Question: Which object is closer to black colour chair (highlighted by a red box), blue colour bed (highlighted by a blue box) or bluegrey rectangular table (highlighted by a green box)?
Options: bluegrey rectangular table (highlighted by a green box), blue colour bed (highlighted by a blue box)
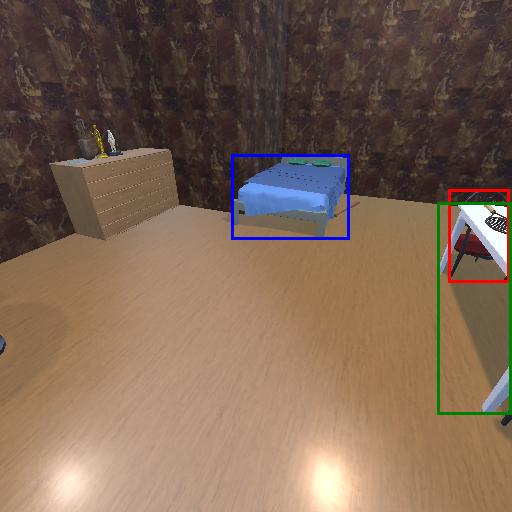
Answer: bluegrey rectangular table (highlighted by a green box)